Question: I'm trying to simulate a click event in <URL> with jquery. For that purpose, I loaded jquery file with this code:
'''
var script = document.createElement("script");
script.src = "http://code.jquery.com/jquery-1.10.1.min.js";
document.body.appendChild(script);
'''
Then I'm trying to simulate a click on an element with a selector, like this:
'''
jQuery(".goog-inline-block.goog-flat-menu-button-caption").trigger("mousedown")
'''
I also tried this click event instead of mousedown:
'''
jQuery(".goog-inline-block.goog-flat-menu-button-caption").trigger("click")
'''
None of them gives the effect of manually clicking to the div, namely opening a new div. I attached the ss of desired behaviour.

What can be the cause for jquery not working? Or how can I simulate the effect in any other ways?
Edit: Adding jQuery seems to be successful in the sense that I can use jQuery method to select elements and change contents of them etc.
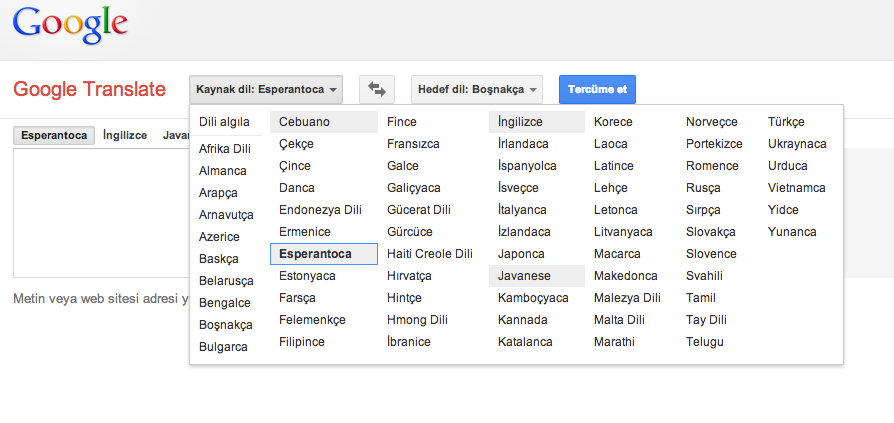
Answer: The solution was creating a MouseEvent and dispatching it to the element, like this:
'''
var e1 = document.createEvent("MouseEvents");
e1.initMouseEvent("mousedown", true, true, window, 1, 0, 0, 0, 0, false, false, false, false, 0, null);
jQuery('#gt-sl-gms')[0].dispatchEvent(e1)
'''
It seems jQuery's event mechanism uses a different dispatching system, since it can not trigger the listener function, though I didn't confirm this info.